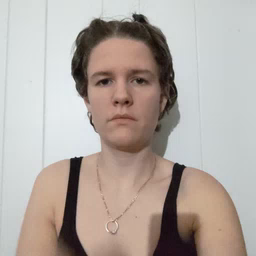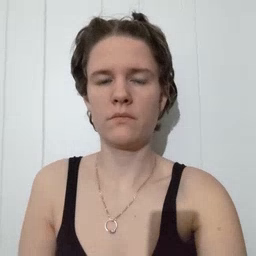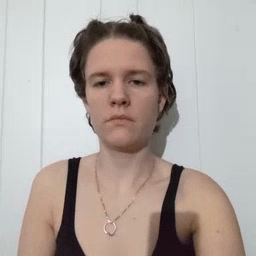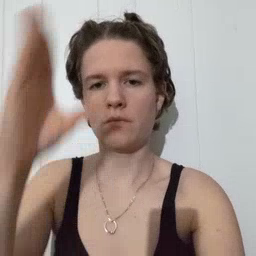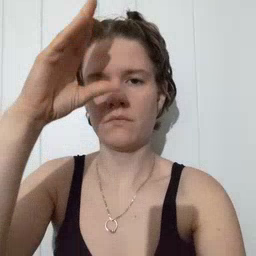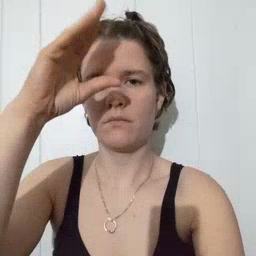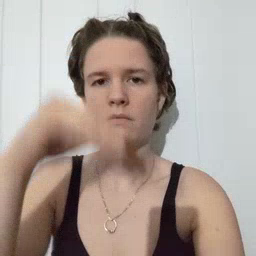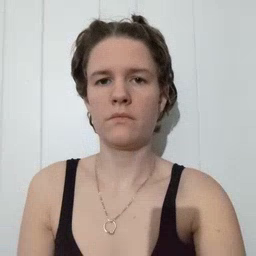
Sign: boy